【题型】填空题　【知识点】平面几何　【难度】medium
如图，已知：在平行四边形 \(ABCD\) 中，点 \(E\)、\(F\) 在对角线 \(BD\) 上，且 \(BE=DF\).

(1) 在图中画出向量 \(\overrightarrow{AD}-\overrightarrow{CD}\) 的差向量并填空：\(\overrightarrow{AD}-\overrightarrow{CD}=\underline{\ \ \ \ \ \ }\).

(2) 图中与 \(\overrightarrow{AE}\) 平行的向量是 \(\underline{\ \ \ \ \ \ }\).

(3) 若 \(\overrightarrow{AB}=\vec{a}\)，\(\overrightarrow{AD}=\vec{b}\)，\(\overrightarrow{BE}=\vec{c}\)，用 \(\vec{a}\)，\(\vec{b}\)，\(\vec{c}\) 表示 \(\overrightarrow{DE}=\underline{\ \ \ \ \ \ }\).
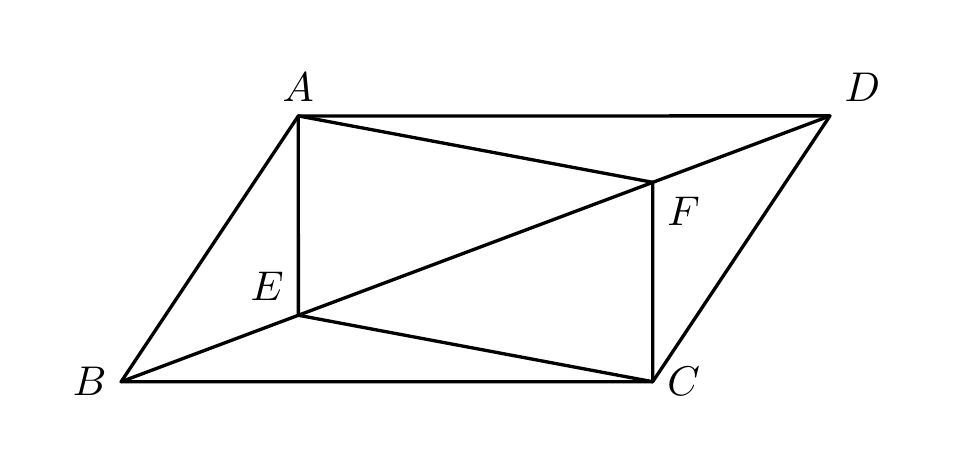
【解答】
【答案】(1) 图见解析，\(\overrightarrow{AC}\)；(2) \(\overrightarrow{CF}\)，\(\overrightarrow{FC}\)；(3) \(\vec{a}-\vec{b}+\vec{c}\).

【分析】(1) 首先计算出 \(\overrightarrow{AD}-\overrightarrow{CD}=\overrightarrow{AC}\)，然后在图中画出即可；

(2) 根据题意不难证明四边形 \(AECF\) 是平行四边形，可得 \(AE\parallel CF\)，问题得解；

(3) 根据 \(\overrightarrow{DE}=\overrightarrow{DB}+\overrightarrow{BE}\)，\(\overrightarrow{DB}=\overrightarrow{DA}+\overrightarrow{AB}\)，代入计算即可.

【解析】解：(1) \(\overrightarrow{AD}-\overrightarrow{CD}=\overrightarrow{AD}+\overrightarrow{DC}=\overrightarrow{AC}\).

画出向量 \(\overrightarrow{AD}-\overrightarrow{CD}\) 的差向量 \(\overrightarrow{AC}\) 如图：

(2) 连接 \(AC\) 交 \(BD\) 于点 \(O\).

在平行四边形 \(ABCD\) 中，\(OA=OC\)，\(OB=OD\).

\(\because BE=DF\),

\(\therefore OE=OF\),

\(\therefore\) 四边形 \(AECF\) 是平行四边形，\(\therefore AE\parallel CF\).

\(\therefore\) 与 \(\overrightarrow{AE}\) 平行的向量是：\(\overrightarrow{CF}\)，\(\overrightarrow{FC}\).

故答案为 \(\overrightarrow{CF}\)，\(\overrightarrow{FC}\)；

(3) \(\because \overrightarrow{DB}=\overrightarrow{DA}+\overrightarrow{AB}=-\vec{b}+\vec{a}\),

\(\therefore \overrightarrow{DE}=\overrightarrow{DB}+\overrightarrow{BE}=-\vec{b}+\vec{a}+\vec{c}\)，即 \(\overrightarrow{DE}=\vec{a}-\vec{b}+\vec{c}\).

故答案为 \(\vec{a}-\vec{b}+\vec{c}\).

【点睛】本题考查了平面向量，平行四边形的判定和性质，熟记平行四边形法则和三角形法则是解题的关键.

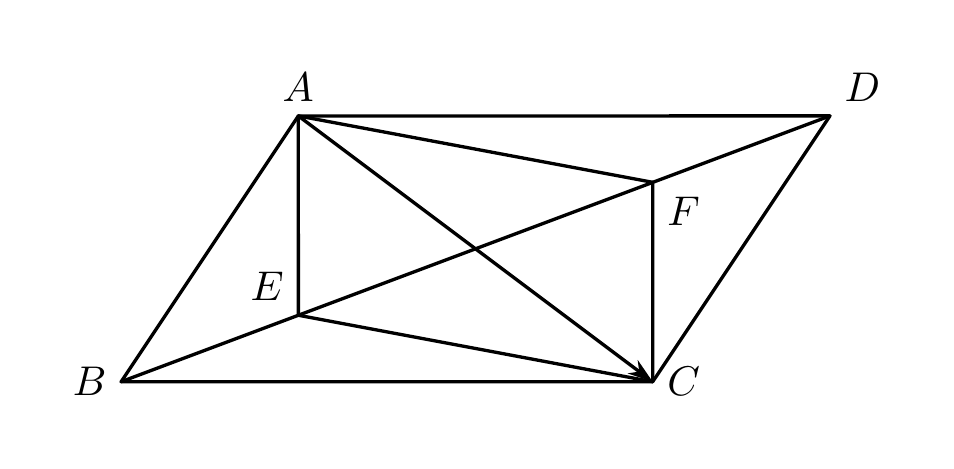
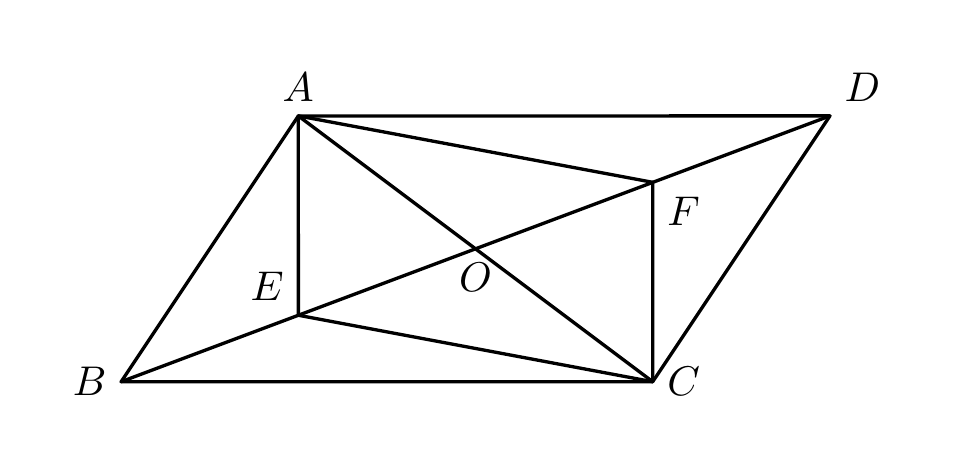